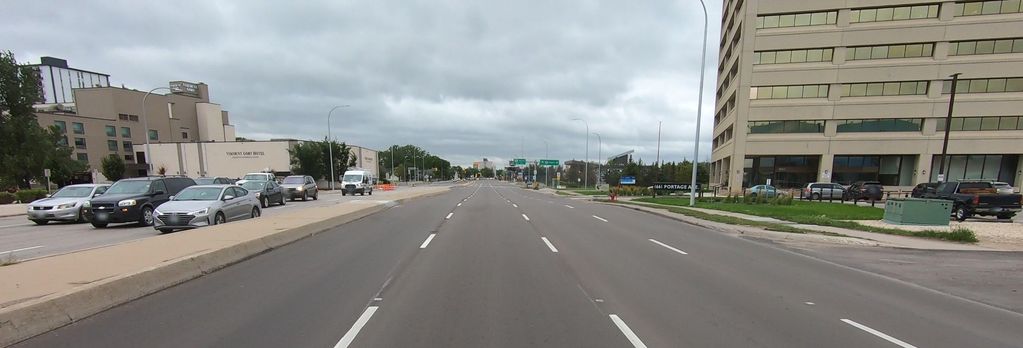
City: winnipeg